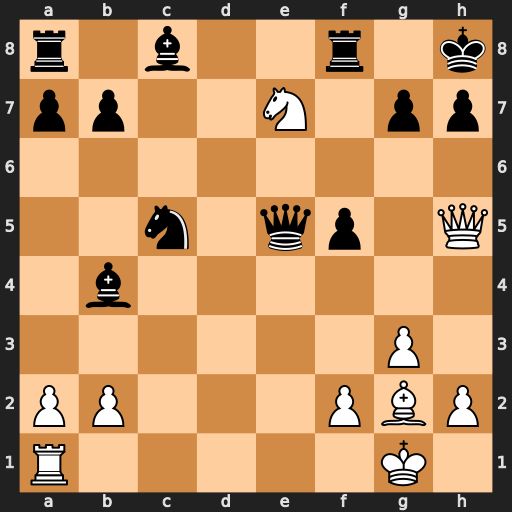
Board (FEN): r1b2r1k/pp2N1pp/8/2n1qp1Q/1b6/6P1/PP3PBP/R5K1
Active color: w
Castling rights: -
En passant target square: -
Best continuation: Ng6+ Kg8 Nxe5